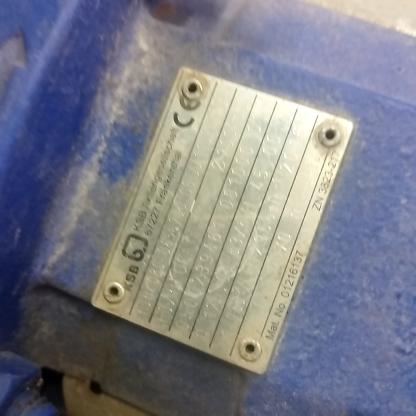
Klasa: tabliczka-znamionowa